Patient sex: M
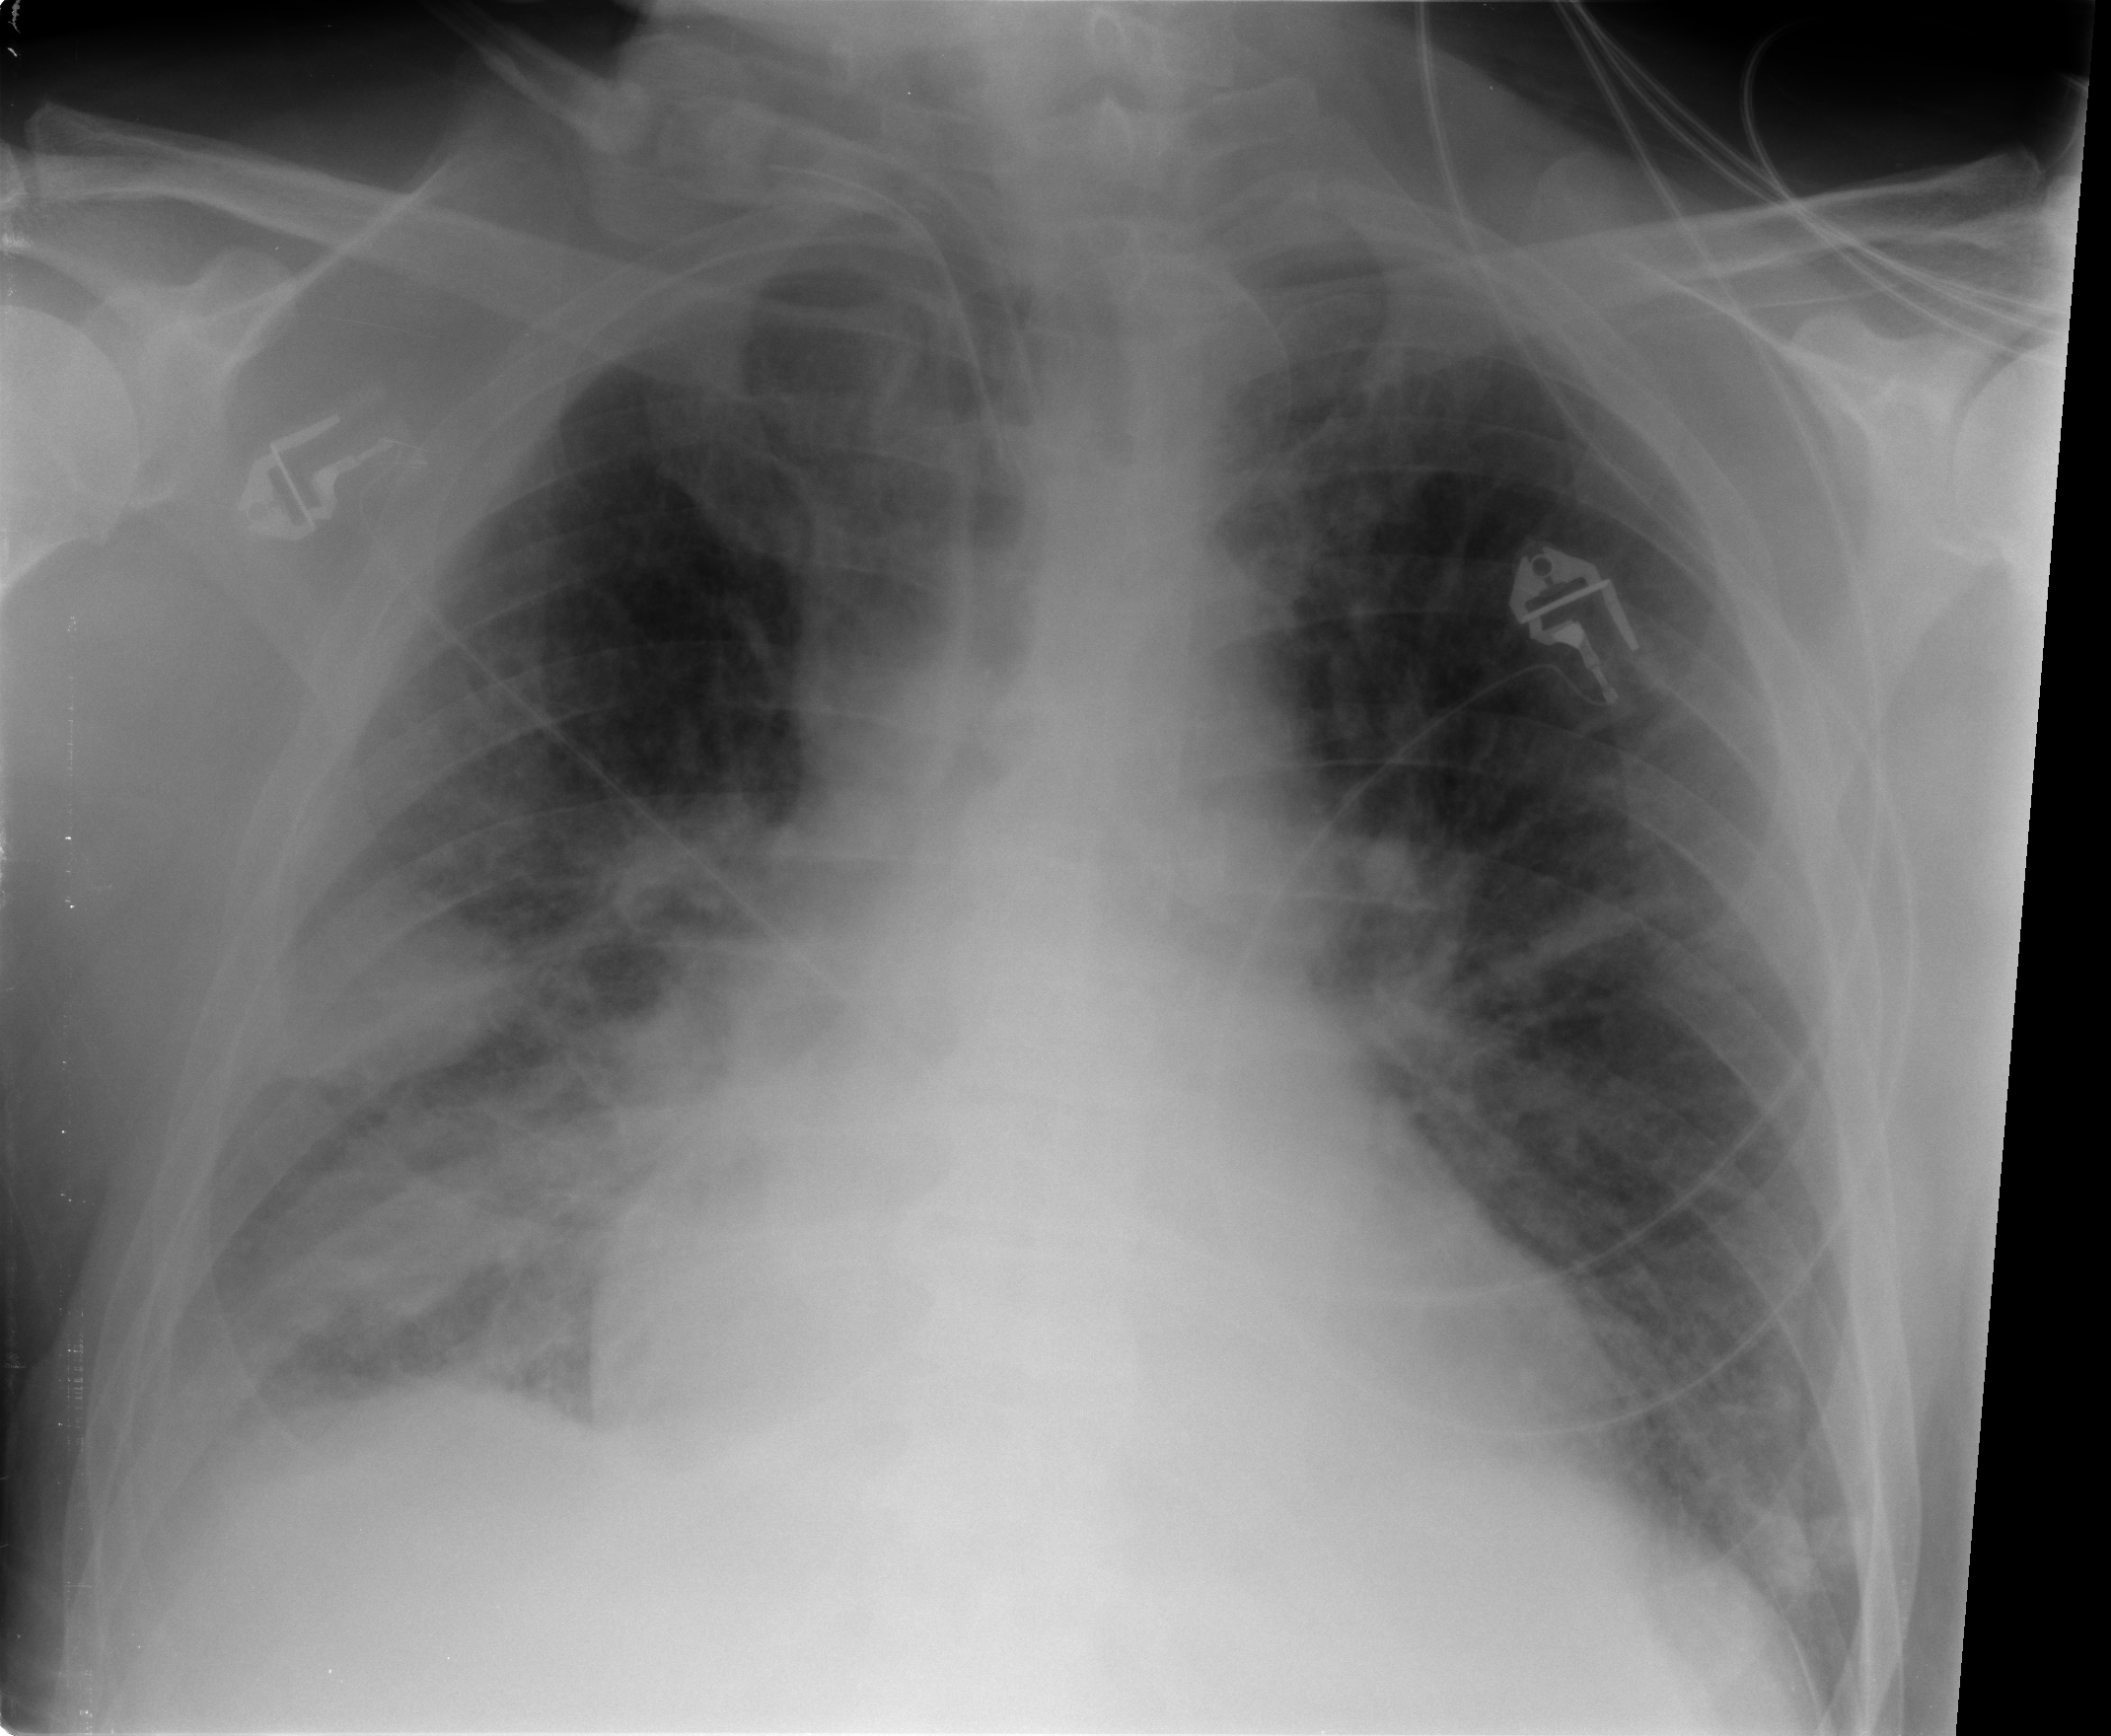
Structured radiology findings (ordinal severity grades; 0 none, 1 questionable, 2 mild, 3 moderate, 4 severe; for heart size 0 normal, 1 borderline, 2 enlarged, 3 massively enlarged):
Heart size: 2
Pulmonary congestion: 2
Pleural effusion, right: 2
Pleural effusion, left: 1
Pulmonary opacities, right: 2
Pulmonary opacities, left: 0
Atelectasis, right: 2
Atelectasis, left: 2